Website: bh-photo
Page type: account-dashboard
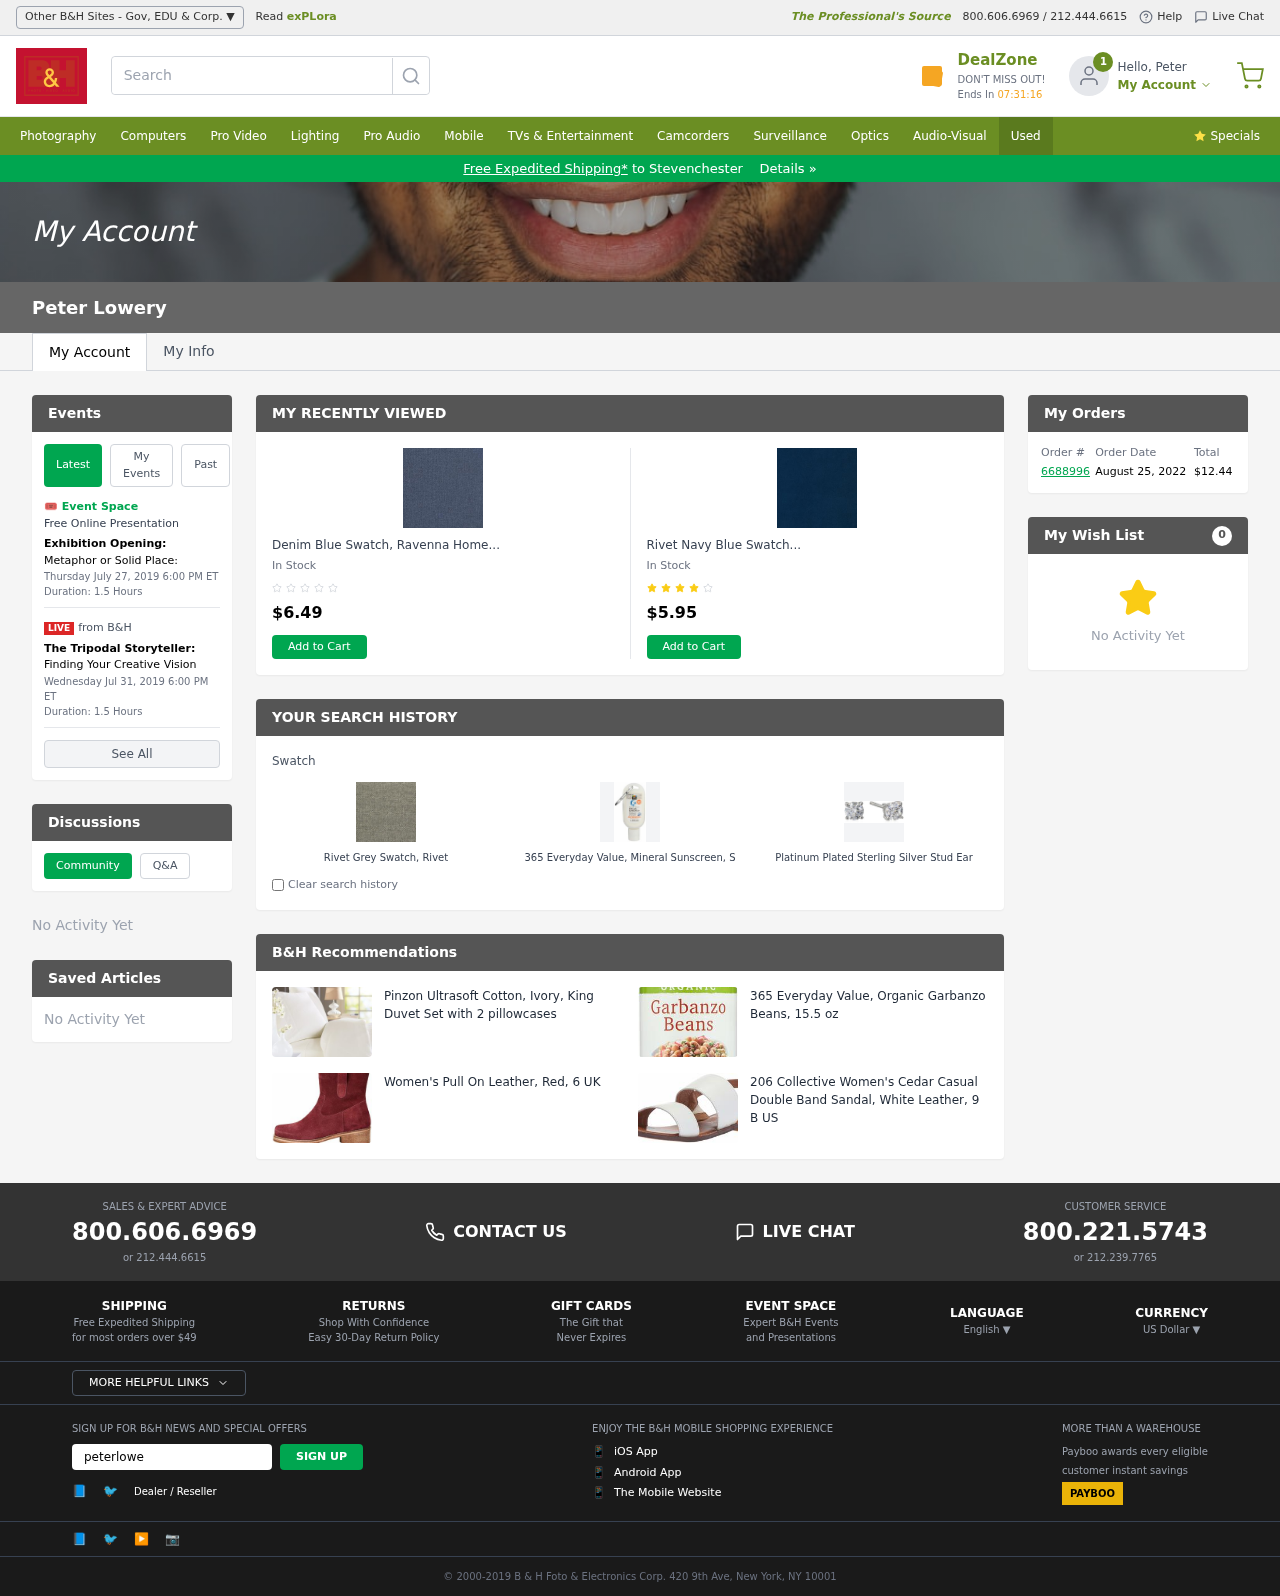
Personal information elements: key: PII_CITY
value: Stevenchester
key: PII_EMAIL
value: peterlowery@gmail.com
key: PII_FIRSTNAME
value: Peter
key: PII_FULLNAME
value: Peter Lowery
Product elements: key: PRODUCT1_NAME
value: Denim Blue Swatch, Ravenna Home
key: PRODUCT1_PRICE
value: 6.49
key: PRODUCT2_NAME
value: Rivet Navy Blue Swatch
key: PRODUCT2_PRICE
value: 5.95
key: PRODUCT3_ITEM_CATEGORY
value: Swatch
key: PRODUCT3_NAME
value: Rivet Grey Swatch, Rivet
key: PRODUCT4_NAME
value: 365 Everyday Value, Mineral Sunscreen, SPF 30, 1.5 fl oz
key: PRODUCT5_NAME
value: Platinum Plated Sterling Silver Stud Earrings set with Round Cut Swarovski Zirconia (3/4 cttw)
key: PRODUCT6_NAME
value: Pinzon Ultrasoft Cotton, Ivory, King Duvet Set with 2 pillowcases
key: PRODUCT7_NAME
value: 365 Everyday Value, Organic Garbanzo Beans, 15.5 oz
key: PRODUCT8_NAME
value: Women's Pull On Leather, Red, 6 UK
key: PRODUCT9_NAME
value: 206 Collective Women's Cedar Casual Double Band Sandal, White Leather, 9 B US
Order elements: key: ORDER_ID
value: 6688996
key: ORDER_DATE
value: August 25, 2022
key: ORDER_TOTAL
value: $12.44
Other elements: key: WISHLIST_COUNT
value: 0